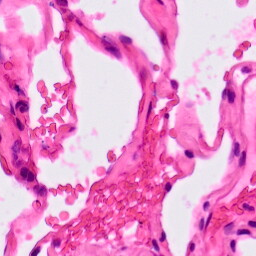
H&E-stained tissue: Lung